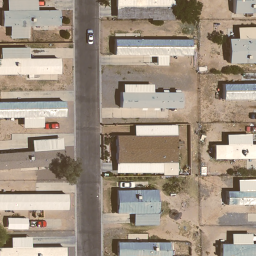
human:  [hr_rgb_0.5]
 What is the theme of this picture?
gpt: mobile home park

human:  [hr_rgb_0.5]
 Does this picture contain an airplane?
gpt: no

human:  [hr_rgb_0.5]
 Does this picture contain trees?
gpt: yes

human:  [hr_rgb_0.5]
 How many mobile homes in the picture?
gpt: sixteen

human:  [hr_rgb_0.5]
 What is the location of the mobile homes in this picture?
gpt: left, center and right